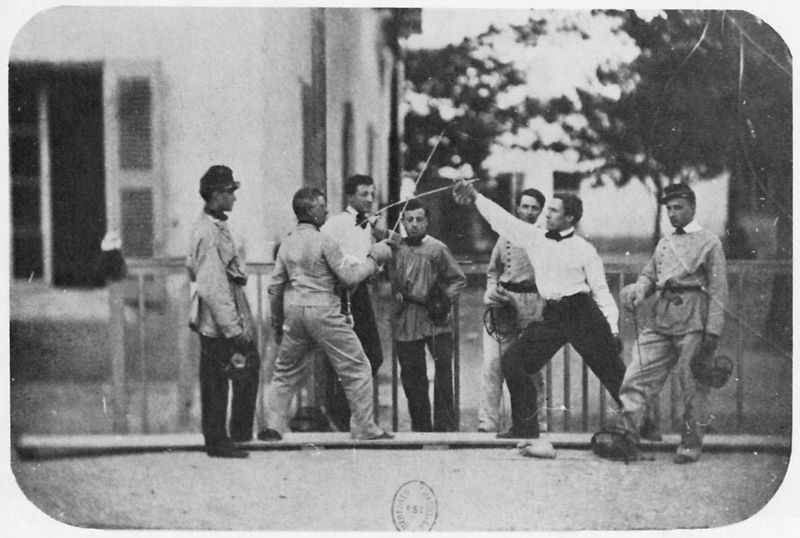
Titel: Die Fechtstunde
Künstler: Andrè Adolphe Eugené Disdéri
Standort: Paris
Institution: Bibliothèque Nationale.
Schlagwörter: baum, blätter, gruppe, himmel, kampf, kopf, laub, mann, weiß, bäume, menschen, sand, äste, fenster, frankreich, frisur, grau, haar, hut, hüte, kleider, köpfe, mund, männer, nase, ohr, schwarz, stirn, strasse, gebäude, gürtel, haus, zaun, gesellschaft, leute, menge, schleife, anzug, anzüge, gesichter, hemd, hose, jacke, jung, mütze, mützen, wand, augen, gesicht, kleidung, kragen, mensch, rahmen, stehen, portrait, porträt, häuser, brücke, gatter, gitter, auge, haare, mantel, personen, verbindung, person, kinn, ohren, fensterläden, garten, sommer, italien, beobachten, unterricht, zuschauer, üben, übung, jungen, hemden, mauer, hof, amerika, läden, platz, training, beobachter, krieg, querformat, soldaten, jugendstil, münder, nasen, draussen, krawatte, sport, atelier, geländer, junge, fliege, unscharf, foto, fotografie, photographie, wände, klinge, spiel, fensterladen, offen, maske, schwarz weiss, stich, militär, scharz, schwert, streit, säbel, uniform, uniformen, waffen, jacken, soldat, mäntel, stempel, degen, helm, kämpfen, photo, helme, schlips, verschwommen, student, mauern, fechten, duell, sieben, schwaru, florett, wei?, enzian, siegel, postkarte, russen, schlagen, sportler, türkei, aufnahme, preußen, vereinigung, gefecht, kaserne, russisch, kratzer, studenten, wettbewerb, masken, südeuropa, unschärfe, weisses hemd, bürgerkrieg, fechter, aktiv, hur, bruderschaft, burschen, burschenschaft, duellieren, fechtkampf, photograhie, mensur, klingen, ausfallschritt, kasack, abgerundete ecken, aktive, angarde, degenfechten, degenkampf, fechtschule, fechtunterricht, festerladen, kampft, poststempel, satisfaktion, schearz-weiss, schwartzweiss, sieben männer, studentenvereinigung, suchtnudel, touché, trainieren, uschauer, 20. jahrhundert, 1900, 1850, florette, asdgf, duellant, duellanten